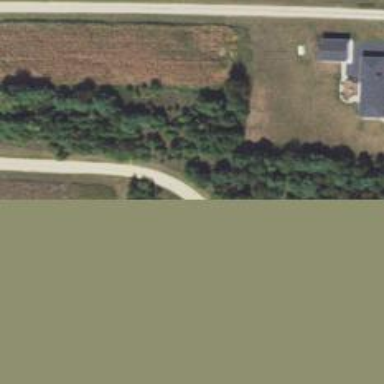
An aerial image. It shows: Driveway leading to service road.